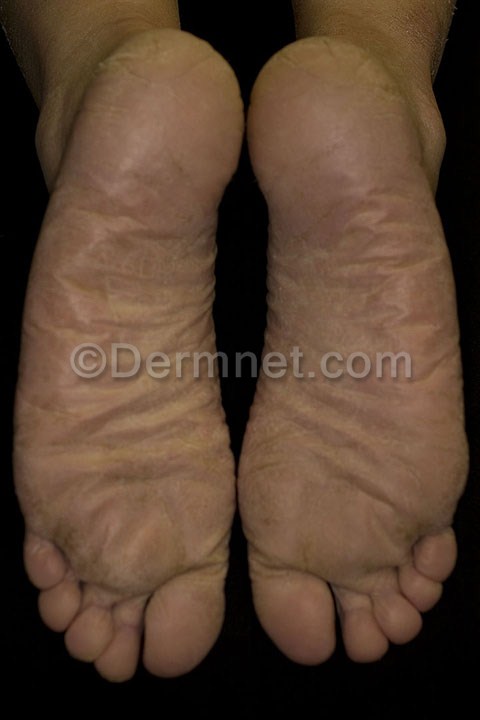
Disease: Atopic Dermatitis Photos